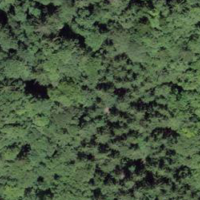
EUNIS habitat code: 44
Species observed at this site:
Oxalis acetosella